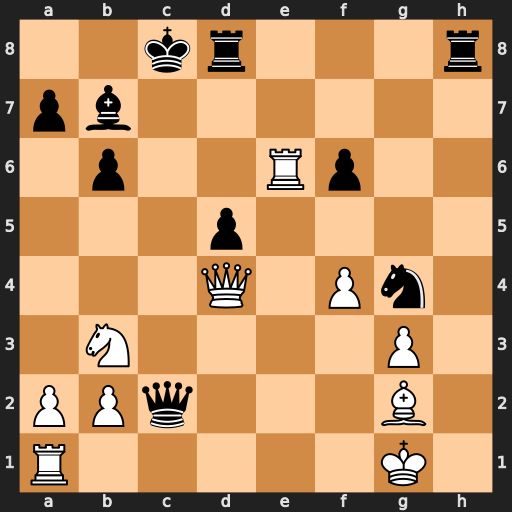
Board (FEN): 2kr3r/pb6/1p2Rp2/3p4/3Q1Pn1/1N4P1/PPq3B1/R5K1
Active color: w
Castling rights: -
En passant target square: -
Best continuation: Rc1 Qxc1+ Nxc1